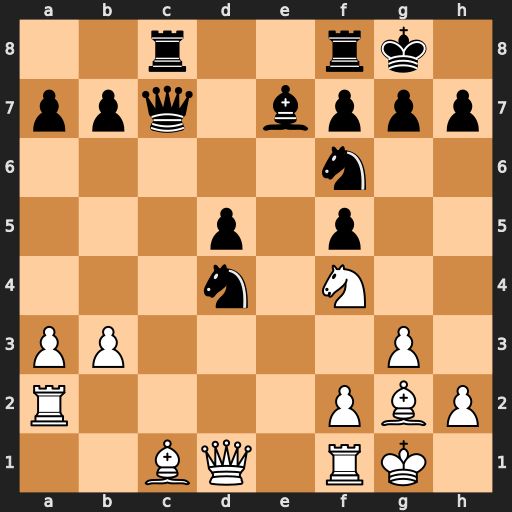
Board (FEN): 2r2rk1/ppq1bppp/5n2/3p1p2/3n1N2/PP4P1/R4PBP/2BQ1RK1
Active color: w
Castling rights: -
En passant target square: -
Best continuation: Qxd4 Qxc1 Rxc1 Rxc1+ Bf1